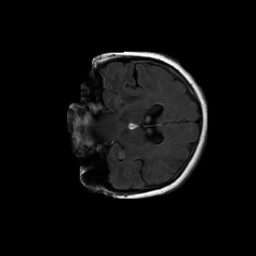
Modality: FLAIR
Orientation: coronal
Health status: ill
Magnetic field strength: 3 T